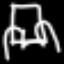
Label: chair